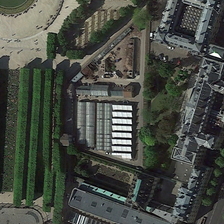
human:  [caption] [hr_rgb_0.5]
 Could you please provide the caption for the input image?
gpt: here is a school with a pond in a square and lines of green trees with an appearance of narrow long rectangle .

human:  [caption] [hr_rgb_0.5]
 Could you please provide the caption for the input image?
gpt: numerous students are walking in the green pass in this campus .

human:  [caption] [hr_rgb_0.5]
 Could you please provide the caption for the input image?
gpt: several rows of trees is in front of the school .

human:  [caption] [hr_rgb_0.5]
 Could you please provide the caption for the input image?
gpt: here is a school with a pond in a square and lines of green trees with an appearance of narrow long rectangle .

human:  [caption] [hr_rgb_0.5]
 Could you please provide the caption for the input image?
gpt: several buildings and many green trees are in a school .